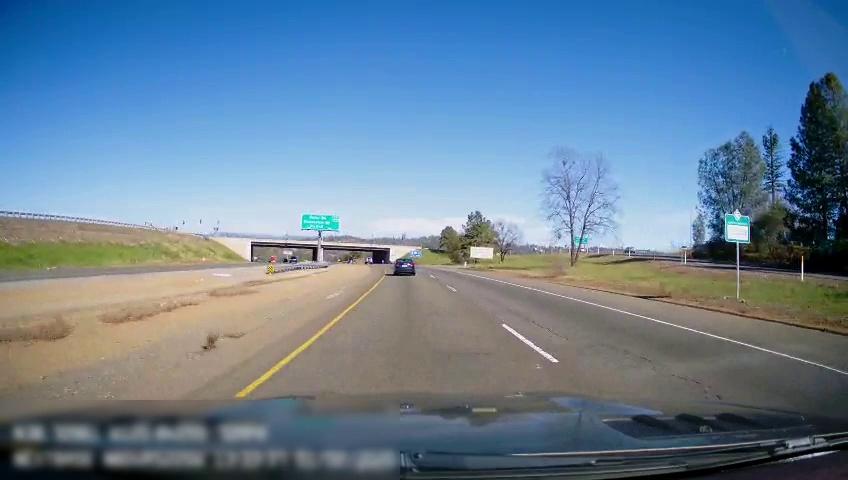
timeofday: Day
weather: Sunny
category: Drivable Space
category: Drivable Space
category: Drivable Space
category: Vehicles | SUV
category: Vehicles | Car
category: Lanes | Current Lane
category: Lanes | Current Lane
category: Lanes | Alternate Lane
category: Traffic | Signs
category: Traffic | Signs
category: Traffic | Signs
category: Traffic | Signs
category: Traffic | Signs